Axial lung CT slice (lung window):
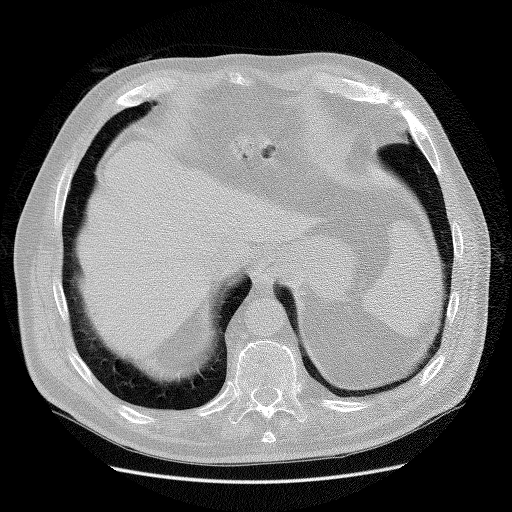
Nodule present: no